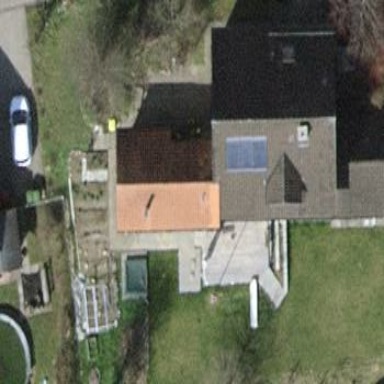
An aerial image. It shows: Detached building.